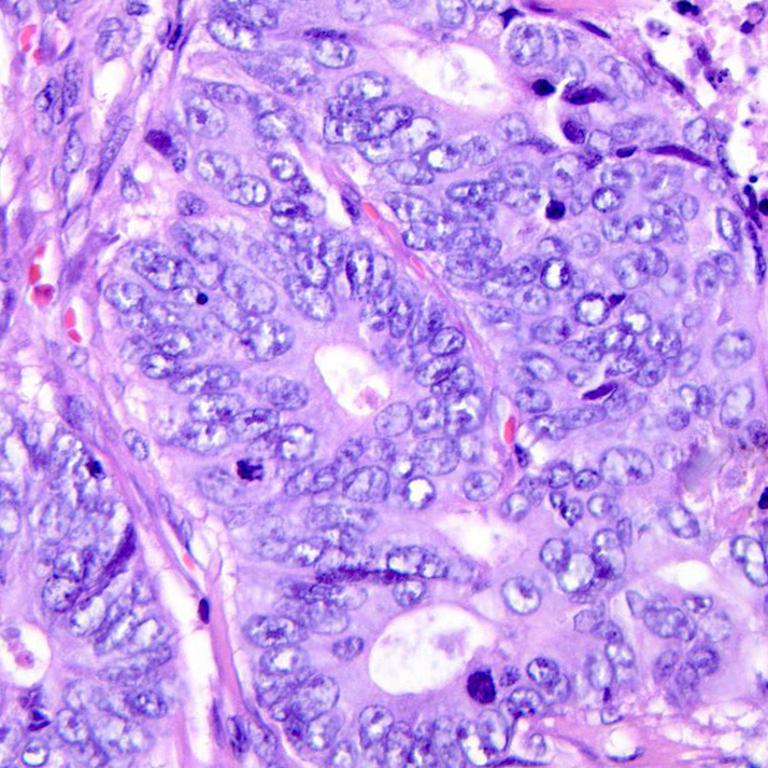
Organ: colon
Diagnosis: adenocarcinomas